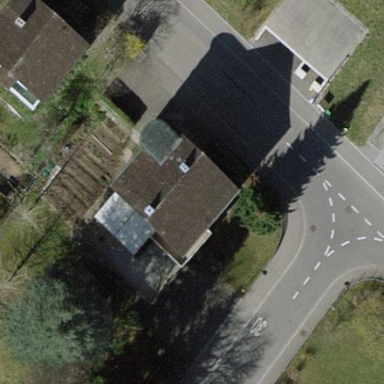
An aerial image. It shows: Building with gabled roof.